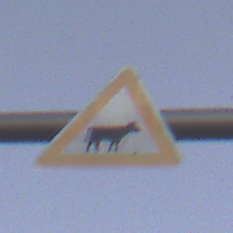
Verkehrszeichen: ViehtriebLinks
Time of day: SunriseSunset
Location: Outdoor (Suburban)
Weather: PartlyCloudy
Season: NotSpecified
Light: Natural